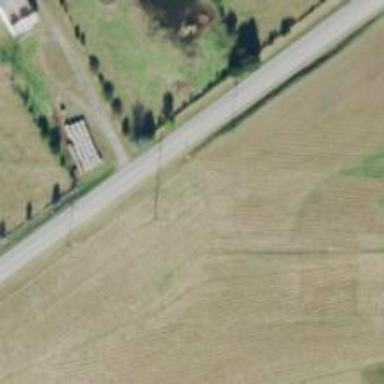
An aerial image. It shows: Power pole.